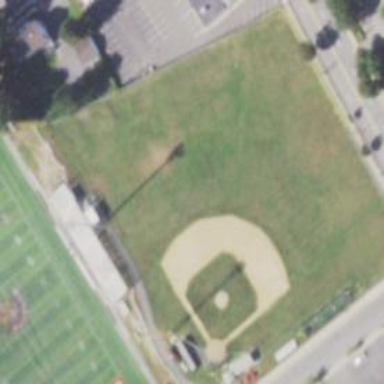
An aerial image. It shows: Baseball pitch for leisure land activities.